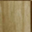
Piece: xx